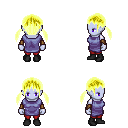
a pixel art fantasy rpg character, female body template, dark elf, purple skin, chain tabard jacket, red pants, gold twin-tailed hairstyle, cloth bracers, black shoes, four views (front, back, left, right), 2x2 character sprite sheet, small pixel art, hard edges, no anti-aliasing